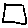
Label: square